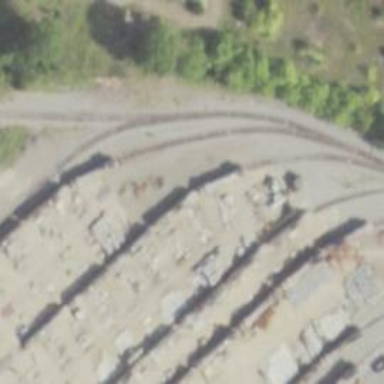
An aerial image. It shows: Abandoned spur railway.